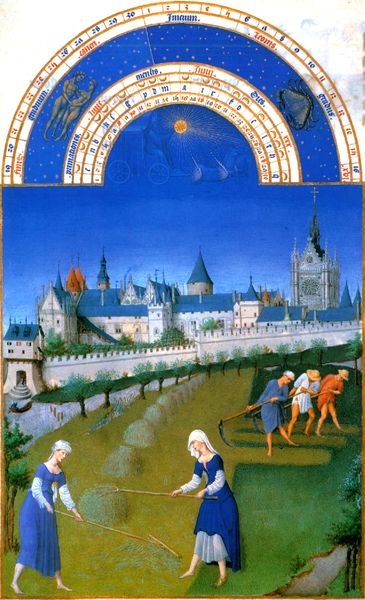
Titel: Les Très riches Heures, Monatsbild Juni
Künstler: Gebrüder Limbourg
Institution: Chantilly, Musée Condé
Schlagwörter: baum, blau, himmel, wasser, bäume, frauen, grün, stadt, frankreich, hintergrund, hut, kleid, männer, tür, vordergrund, weiss, gras, schloss, wiese, haube, niederlande, feld, kirche, sonne, bauern, bäuerin, ernte, feldarbeit, heu, heuernte, dächer, mauer, stufen, tor, zinnen, kloster, dom, buchdruck, buchseite, graben, stadtmauer, sense, gabel, kalender, buchmalerei, rechen, mähen, stundenbuch, stdt, kurche, harke, forke, gaffel, rich heures, les tre rich heures, feauen, fdächer